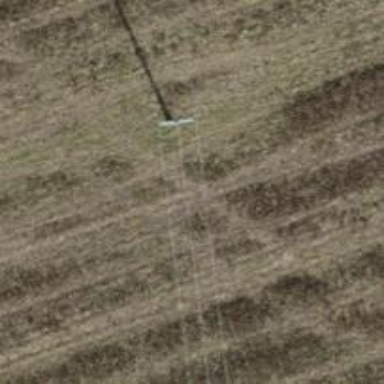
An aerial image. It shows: Power pole.